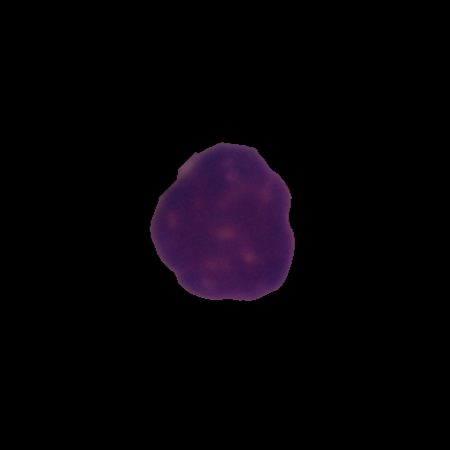
Label: healthy